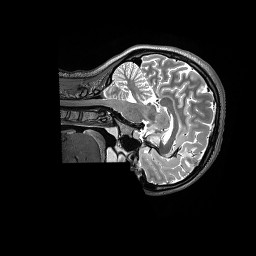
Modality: T2w
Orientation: sagittal
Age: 22
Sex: female
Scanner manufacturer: siemens
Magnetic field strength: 3 T
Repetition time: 3.2 s
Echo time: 0.562 s